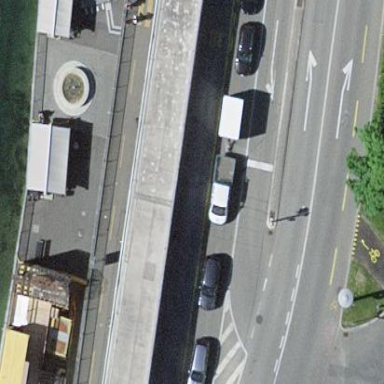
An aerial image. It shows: Shelter for public transport located on roof.